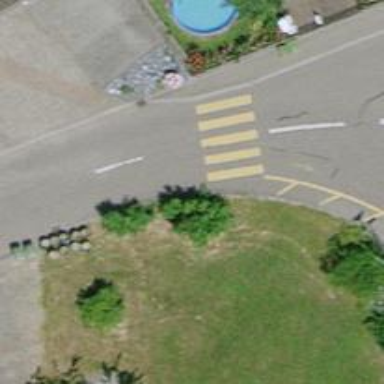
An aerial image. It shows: Zebra crossing that is uncontrolled.